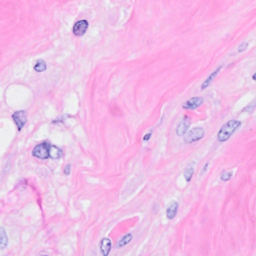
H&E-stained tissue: Breast